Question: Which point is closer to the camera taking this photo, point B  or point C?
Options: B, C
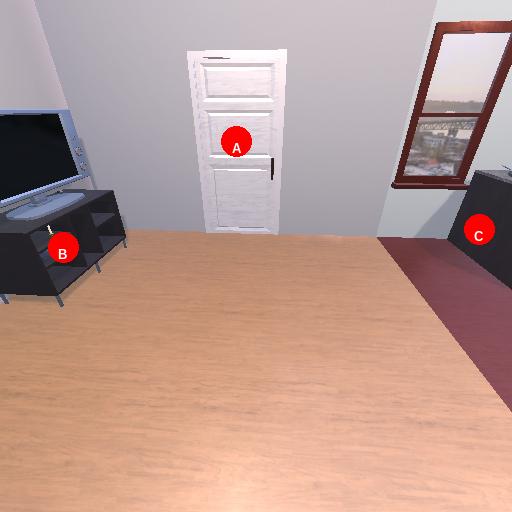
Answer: B